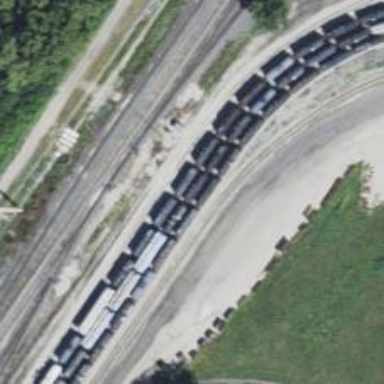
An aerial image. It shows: Railway spur service.